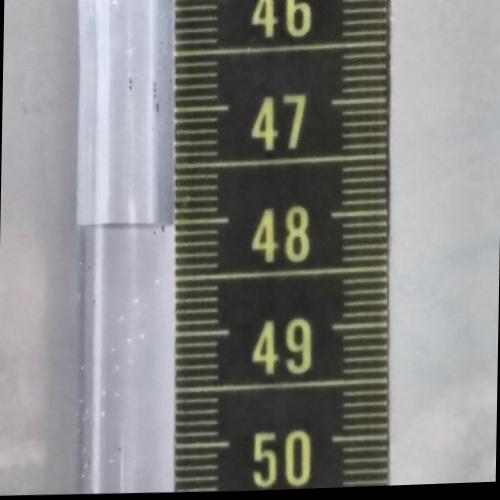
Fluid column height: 48.0 cm